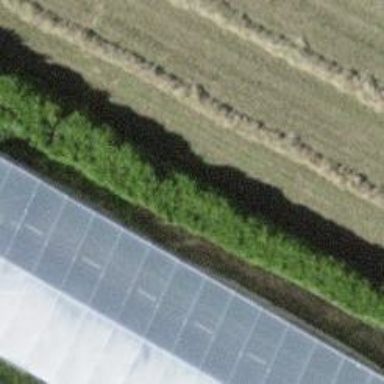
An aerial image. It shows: Hedge acting as barrier.